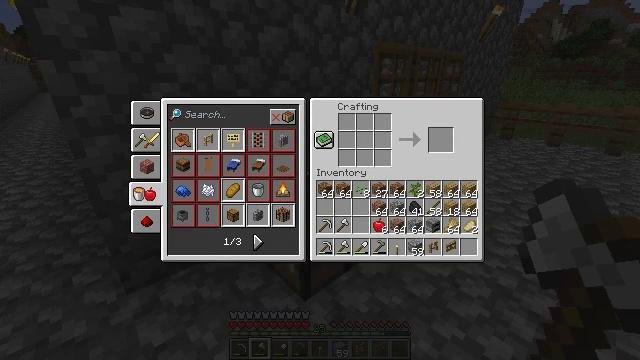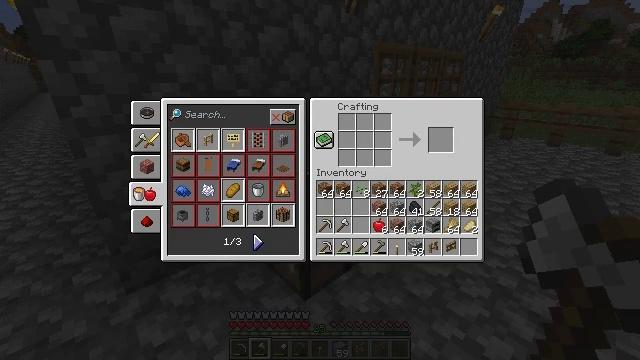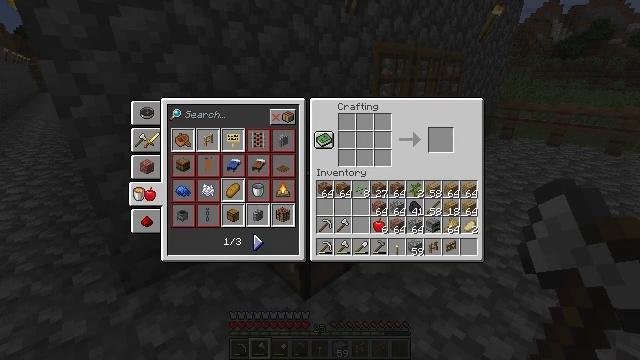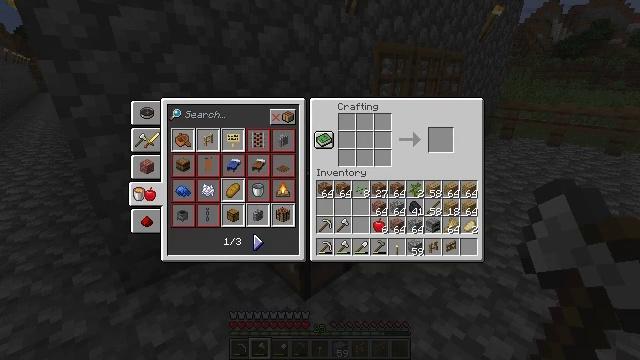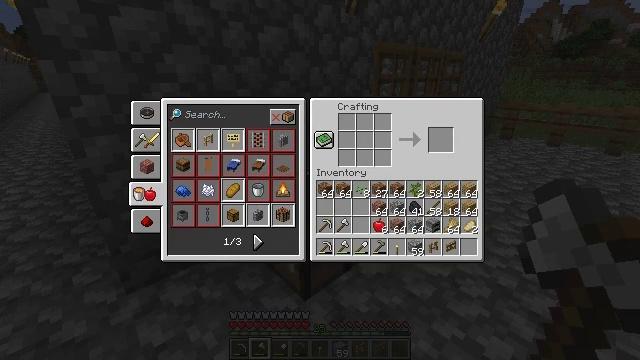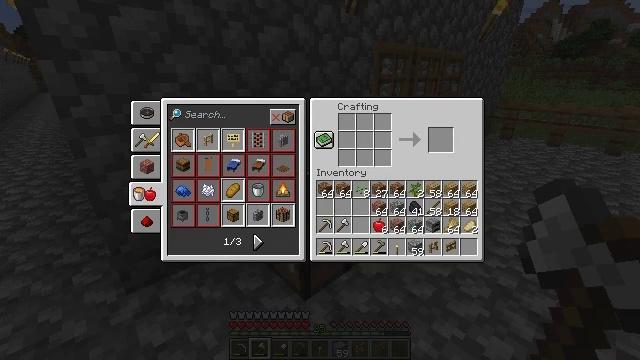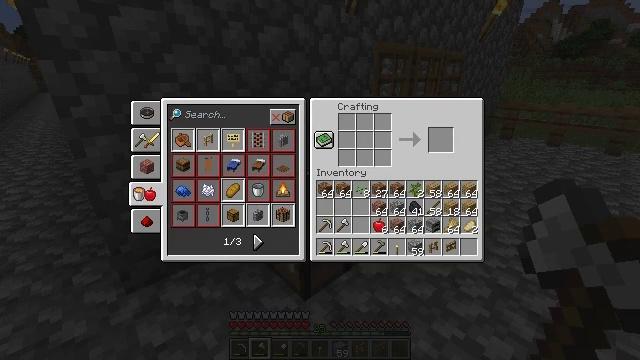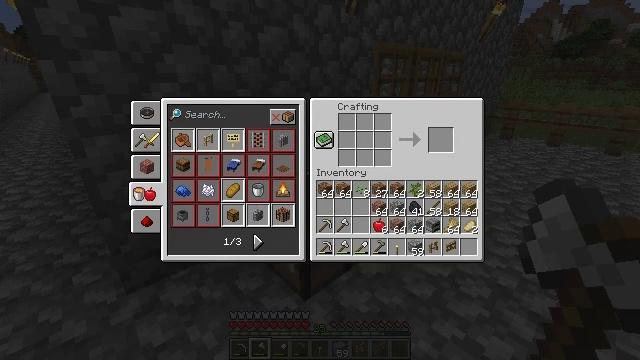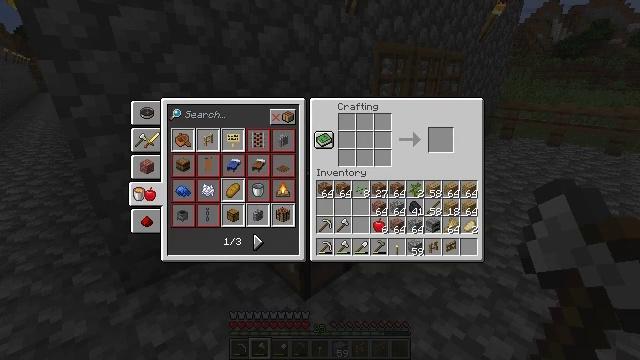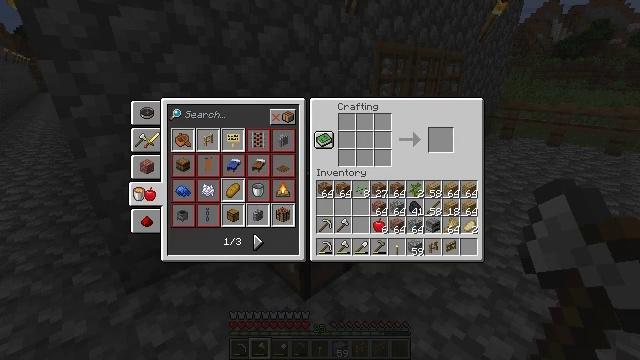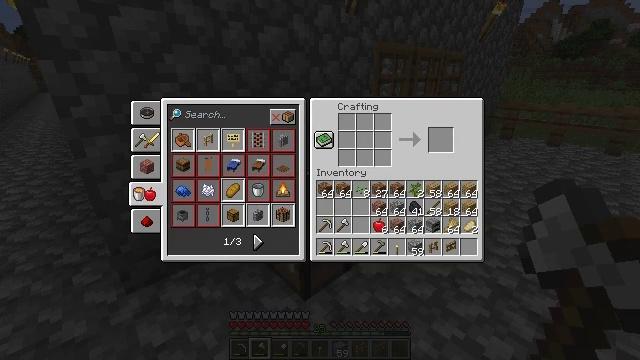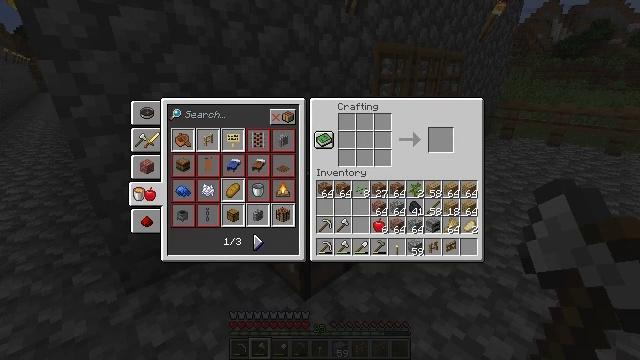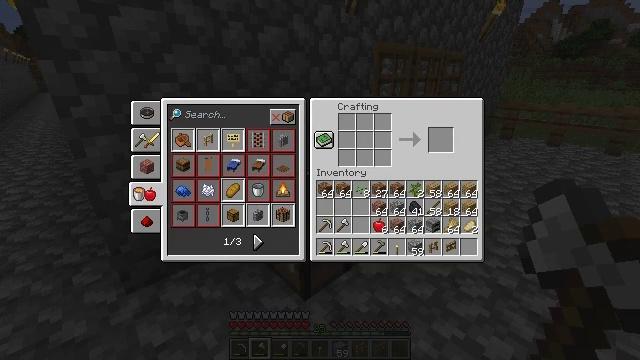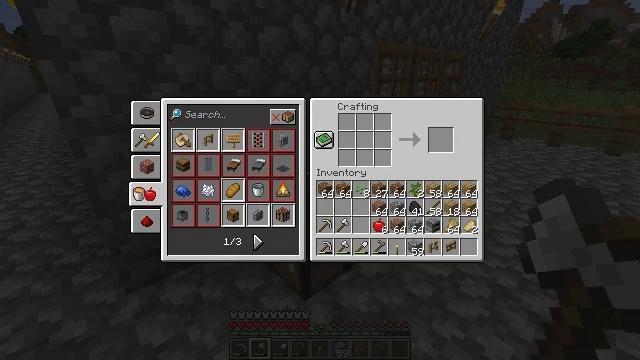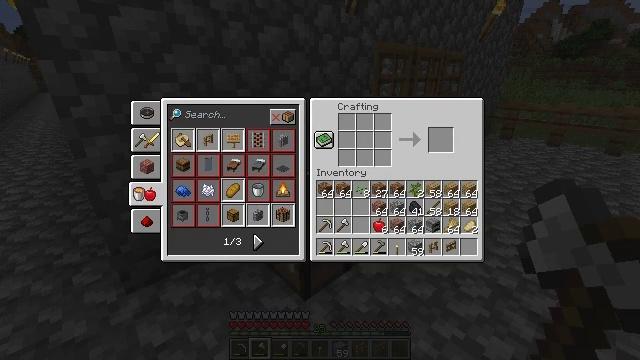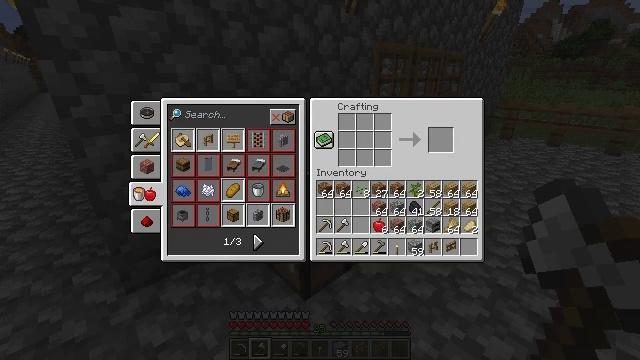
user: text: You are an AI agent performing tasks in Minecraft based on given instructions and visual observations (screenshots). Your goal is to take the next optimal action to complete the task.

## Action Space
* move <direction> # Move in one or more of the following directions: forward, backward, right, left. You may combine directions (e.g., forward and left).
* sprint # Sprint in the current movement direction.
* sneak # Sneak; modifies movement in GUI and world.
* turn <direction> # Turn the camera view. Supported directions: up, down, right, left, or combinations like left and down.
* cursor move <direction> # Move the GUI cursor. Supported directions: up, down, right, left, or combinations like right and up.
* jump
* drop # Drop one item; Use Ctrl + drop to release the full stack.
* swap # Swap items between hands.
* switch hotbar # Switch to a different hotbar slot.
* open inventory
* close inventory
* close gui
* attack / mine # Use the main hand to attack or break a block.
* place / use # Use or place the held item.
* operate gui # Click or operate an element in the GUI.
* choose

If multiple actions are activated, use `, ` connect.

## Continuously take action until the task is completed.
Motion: motion action
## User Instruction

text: Make granite stairs with granite at the crafting table.
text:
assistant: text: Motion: no_op
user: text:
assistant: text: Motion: no_op
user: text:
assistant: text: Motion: cursor move left
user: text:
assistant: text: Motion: no_op
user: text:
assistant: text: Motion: operate gui
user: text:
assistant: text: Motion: operate gui
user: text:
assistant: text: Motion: operate gui
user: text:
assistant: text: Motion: no_op
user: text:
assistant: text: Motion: no_op
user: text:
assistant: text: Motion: no_op
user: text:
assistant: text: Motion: cursor move right
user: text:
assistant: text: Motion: no_op
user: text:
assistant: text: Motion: operate gui
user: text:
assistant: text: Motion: operate gui
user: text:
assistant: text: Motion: operate gui
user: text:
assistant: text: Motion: no_op
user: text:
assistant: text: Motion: no_op
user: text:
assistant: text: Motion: no_op
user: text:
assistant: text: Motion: no_op
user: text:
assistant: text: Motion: no_op
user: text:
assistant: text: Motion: no_op
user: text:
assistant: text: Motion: no_op
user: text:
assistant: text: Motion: no_op
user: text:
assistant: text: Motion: no_op
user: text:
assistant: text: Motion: no_op
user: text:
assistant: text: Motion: no_op
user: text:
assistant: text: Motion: no_op
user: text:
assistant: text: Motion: cursor move left
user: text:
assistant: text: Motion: no_op
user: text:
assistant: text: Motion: operate gui